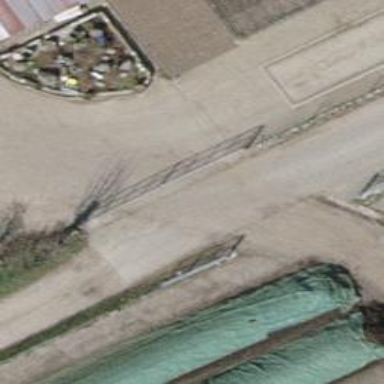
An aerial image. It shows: Paved driveway designated as service road.